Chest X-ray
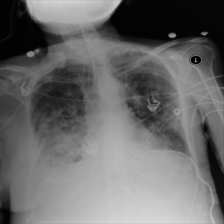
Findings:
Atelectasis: negative
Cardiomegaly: negative
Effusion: positive
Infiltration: positive
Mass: negative
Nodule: negative
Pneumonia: negative
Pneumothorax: negative
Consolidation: negative
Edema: negative
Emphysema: negative
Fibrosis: negative
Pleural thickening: negative
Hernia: negative